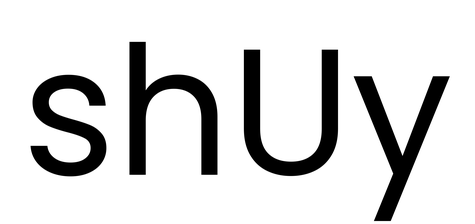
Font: Poppins-Regular